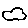
Label: cloud